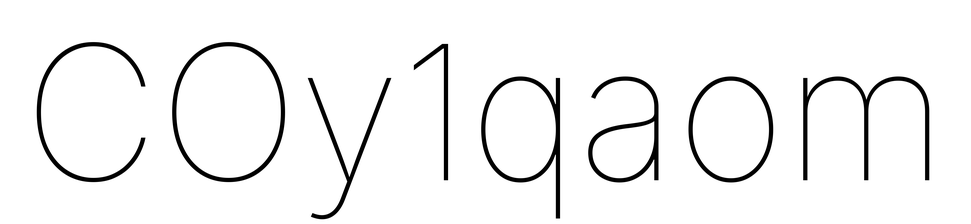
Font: Inter_Thin